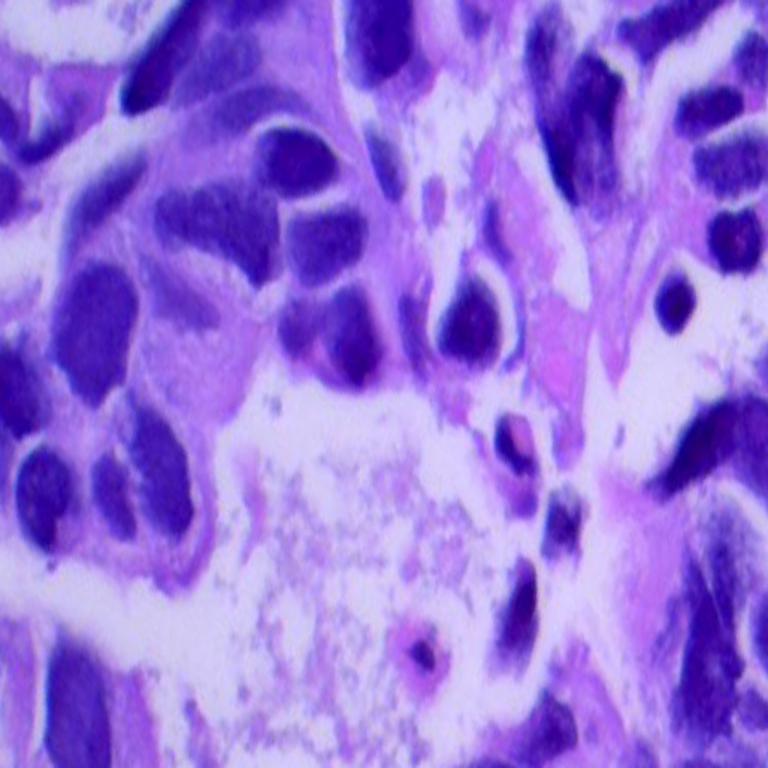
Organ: lung
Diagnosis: adenocarcinomas